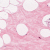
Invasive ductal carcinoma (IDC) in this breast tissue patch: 0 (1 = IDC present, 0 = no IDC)